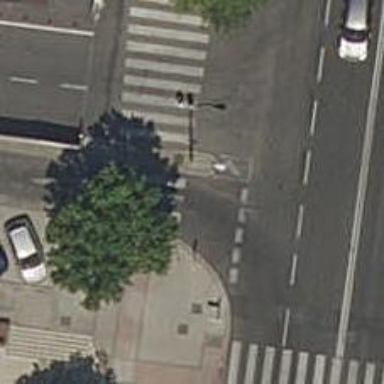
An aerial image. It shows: Uncontrolled road crossing.